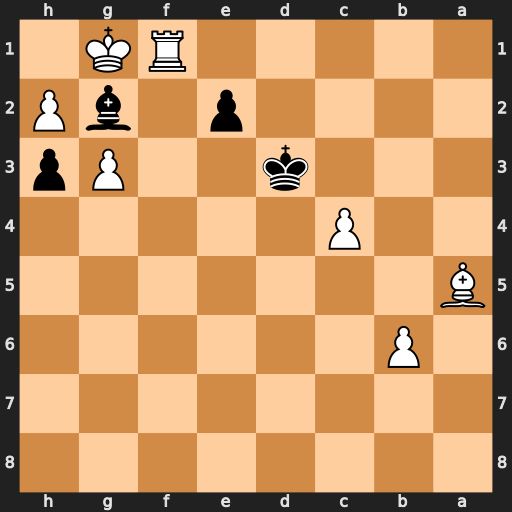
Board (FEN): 8/8/1P6/B7/2P5/3k2Pp/4p1bP/5RK1
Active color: b
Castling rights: -
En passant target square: -
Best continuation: exf1=Q#